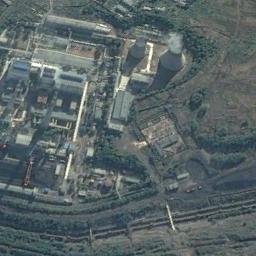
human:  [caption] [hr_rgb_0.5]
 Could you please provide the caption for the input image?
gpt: The thermal power station is next to some buildings and trees with white mist above .

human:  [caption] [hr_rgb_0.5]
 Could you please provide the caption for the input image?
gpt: Many buildings of different shapes and sizes are beside the thermal power station .

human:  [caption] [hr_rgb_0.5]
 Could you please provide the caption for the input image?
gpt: There is a row of white buildings next to the thermal power station .

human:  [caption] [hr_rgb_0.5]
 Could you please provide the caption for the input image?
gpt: In the thermal power station, there are neatly planned plants, Equipment and good greenery  There are two cooling towers and a chimney .

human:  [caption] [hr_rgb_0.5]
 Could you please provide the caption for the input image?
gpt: There are many buildings on the thermal power station .